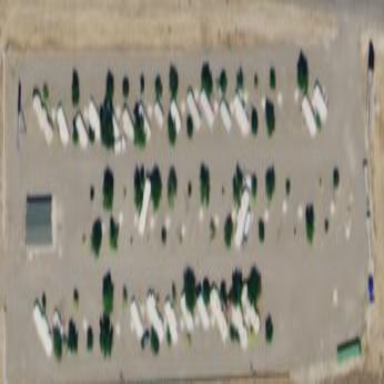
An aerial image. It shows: Caravan site with both tents and caravans available for camping. The site offers permanent camping options.